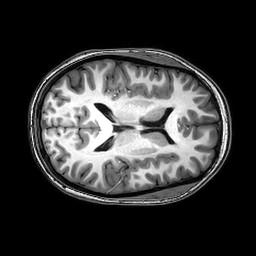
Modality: T1w
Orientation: axial
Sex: female
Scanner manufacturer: philips
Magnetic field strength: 3 T
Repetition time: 0.008152 s
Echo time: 0.00373 s